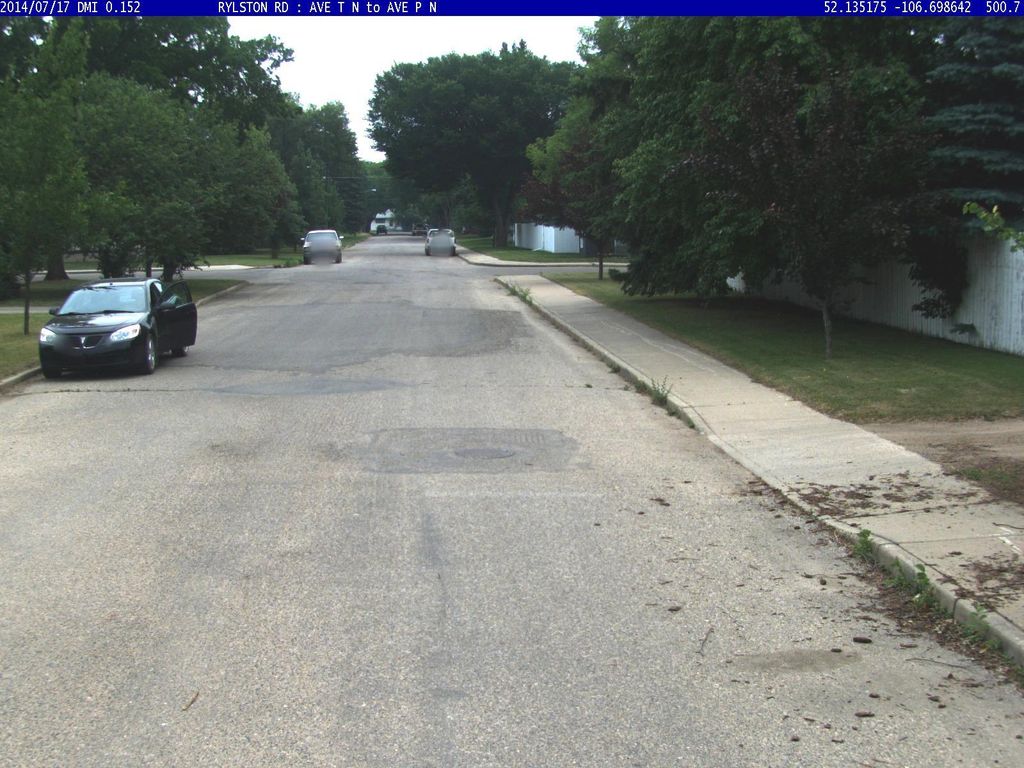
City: saskatoon